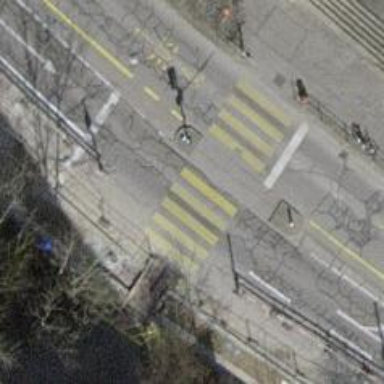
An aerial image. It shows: Road crossing with traffic signals.